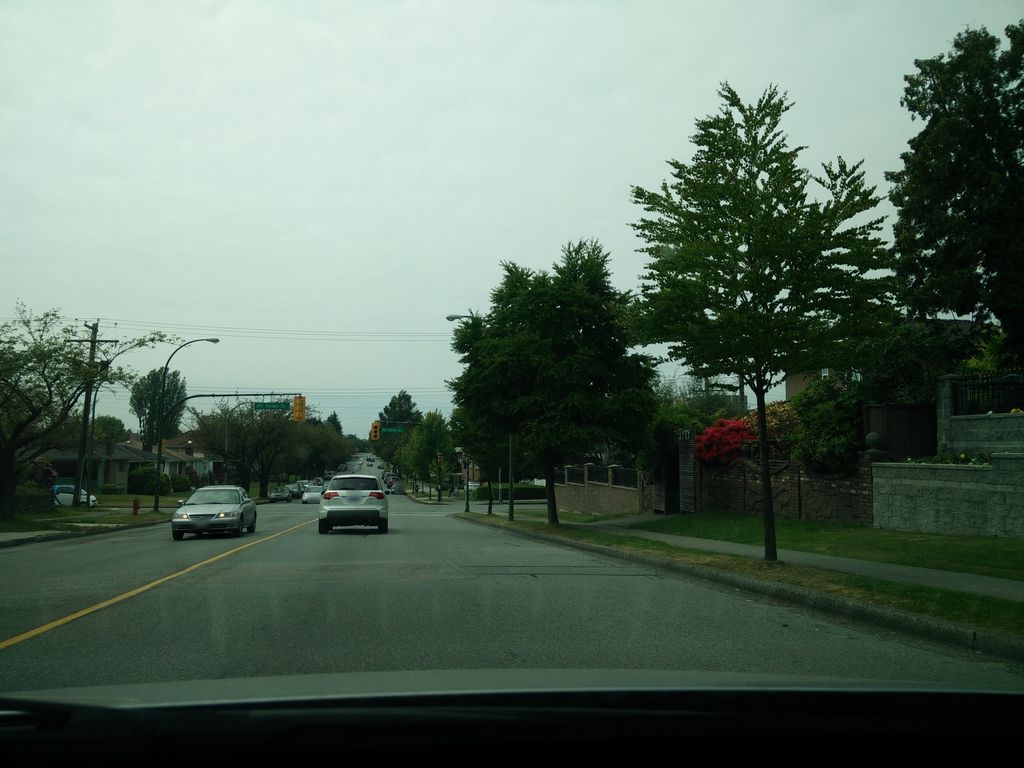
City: vancouver